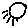
Label: sun